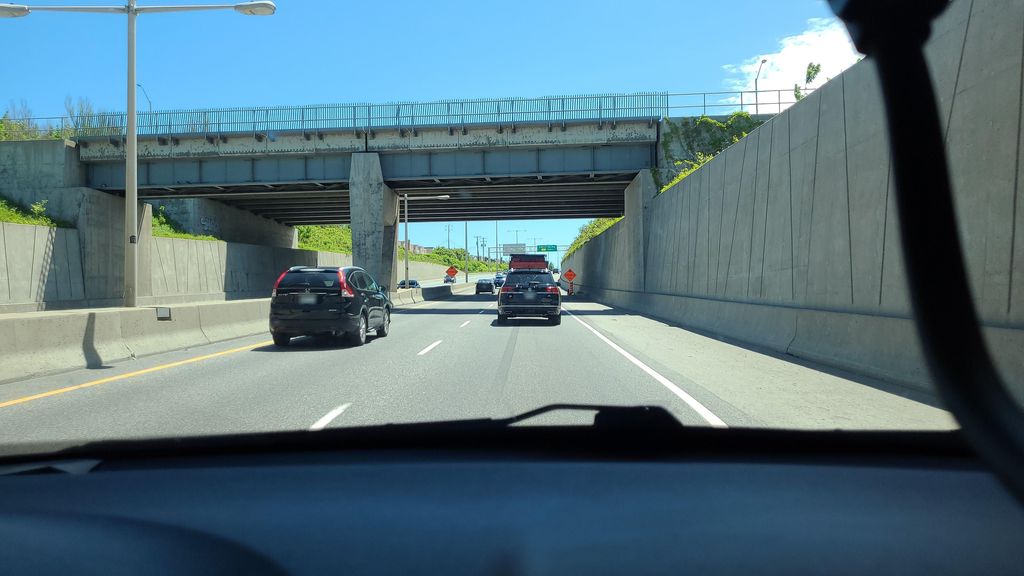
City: quebec_city